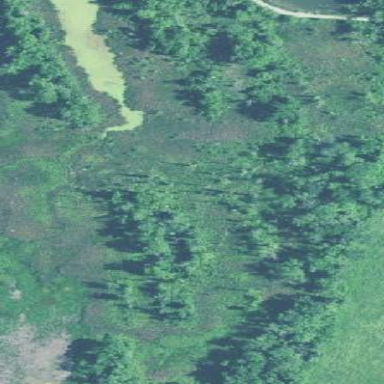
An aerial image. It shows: Conservation nature reserve area.